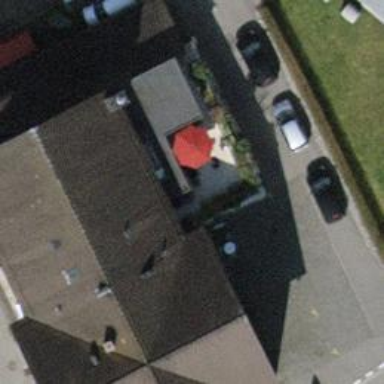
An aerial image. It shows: Fast food establishment.